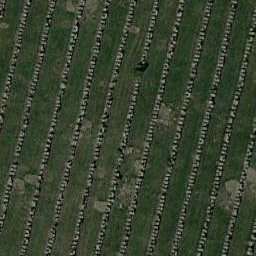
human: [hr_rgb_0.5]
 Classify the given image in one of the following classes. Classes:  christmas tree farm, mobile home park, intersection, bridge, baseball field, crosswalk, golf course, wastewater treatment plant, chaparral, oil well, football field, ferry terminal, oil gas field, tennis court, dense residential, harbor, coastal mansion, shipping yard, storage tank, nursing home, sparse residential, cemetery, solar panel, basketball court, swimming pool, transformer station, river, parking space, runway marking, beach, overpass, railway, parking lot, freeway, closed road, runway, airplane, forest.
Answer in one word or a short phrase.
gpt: cemetery